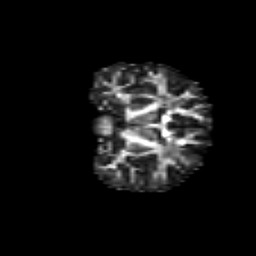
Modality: FA
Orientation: coronal
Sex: female
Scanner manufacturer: siemens
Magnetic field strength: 3 T
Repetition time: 5 s
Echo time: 0.071 s